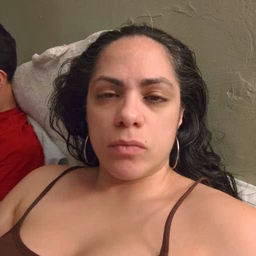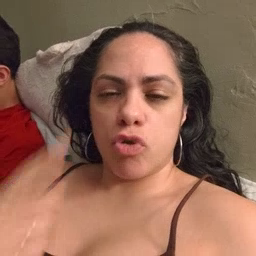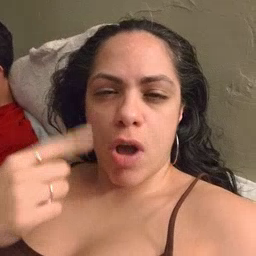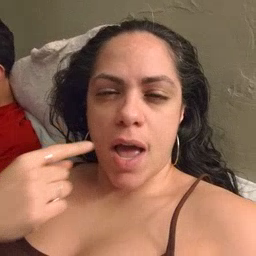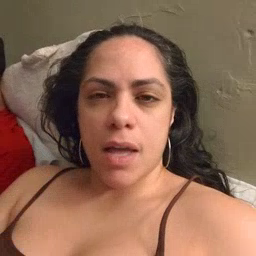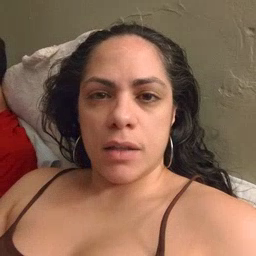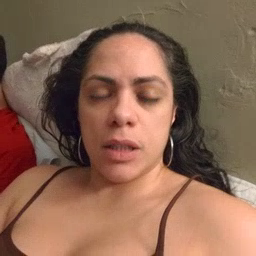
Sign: cry